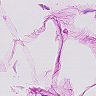
Metastatic tissue present: no